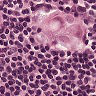
Metastatic tissue present: yes